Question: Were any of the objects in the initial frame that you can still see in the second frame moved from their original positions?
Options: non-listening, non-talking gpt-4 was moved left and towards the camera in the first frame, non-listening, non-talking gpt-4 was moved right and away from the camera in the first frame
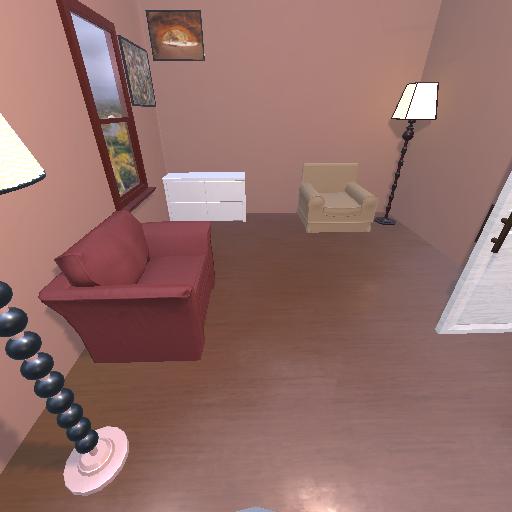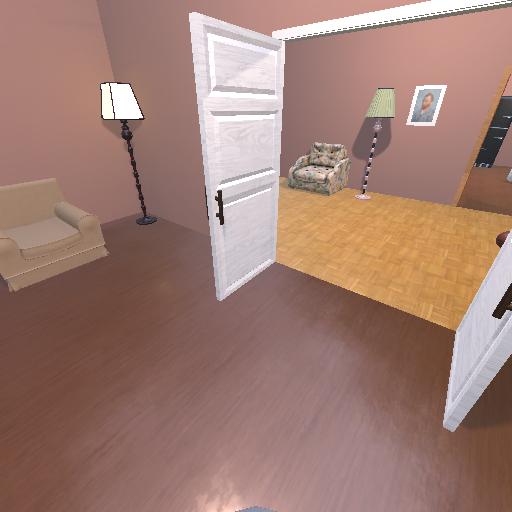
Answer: non-listening, non-talking gpt-4 was moved left and towards the camera in the first frame